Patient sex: F
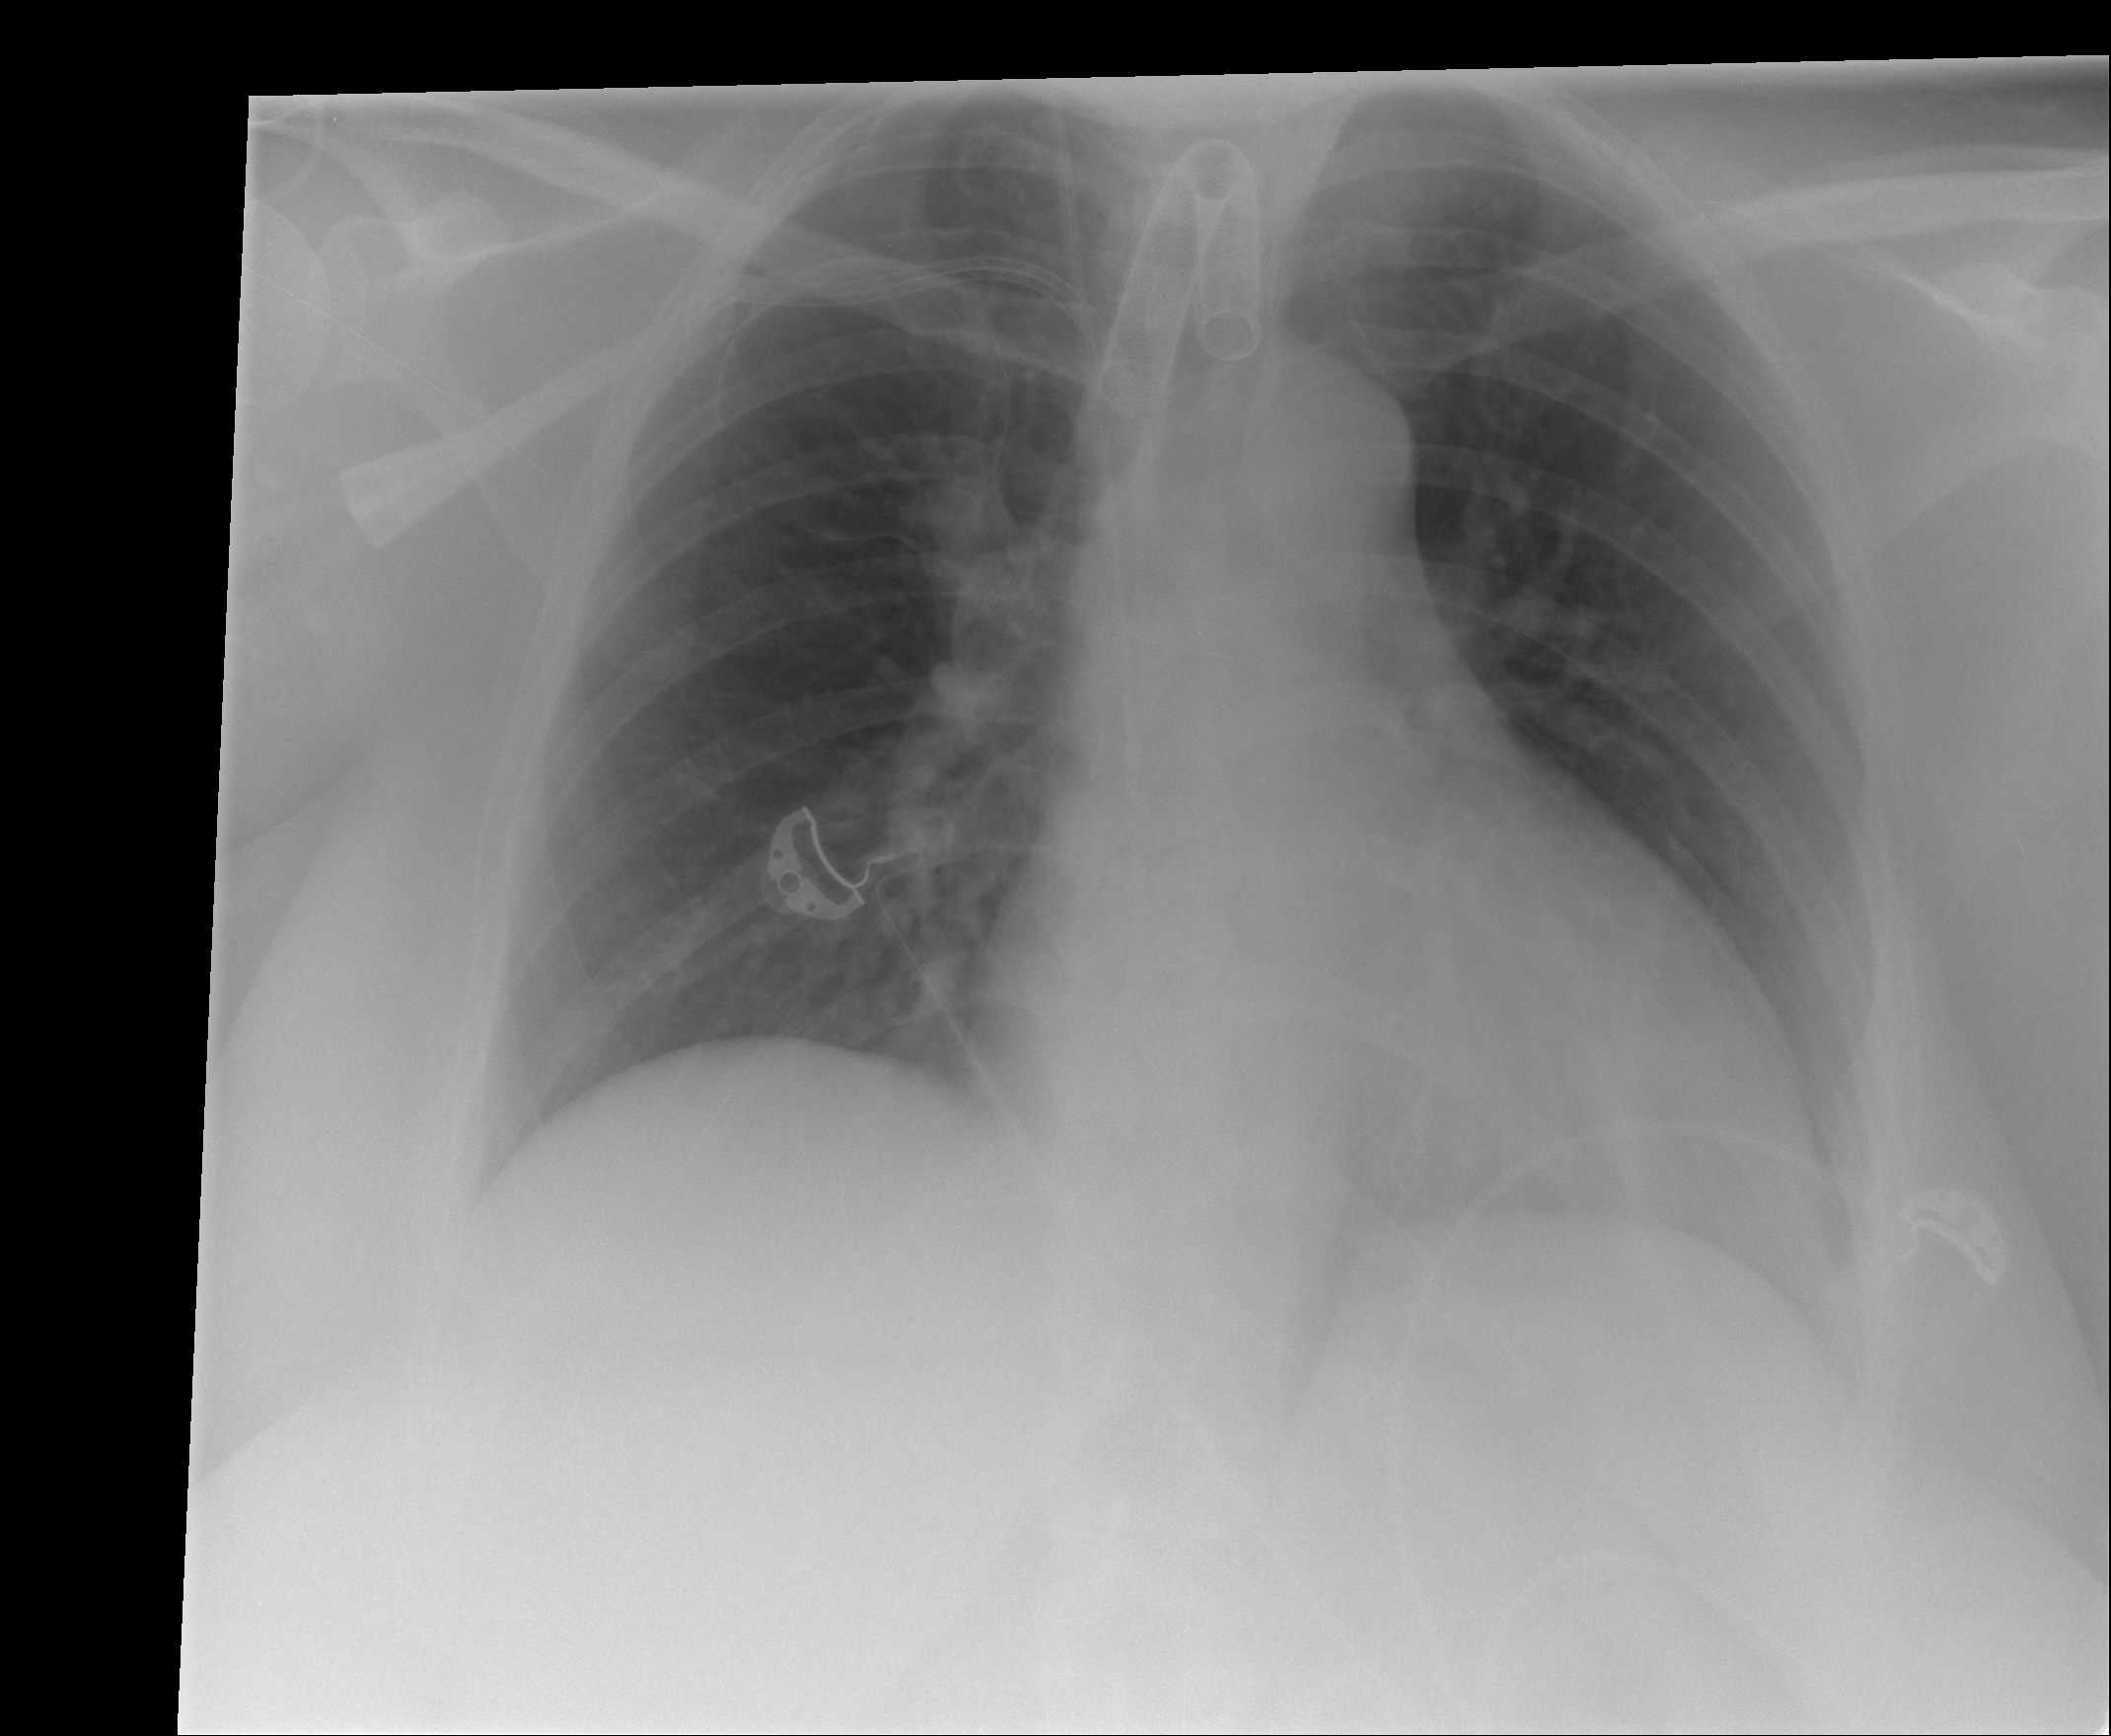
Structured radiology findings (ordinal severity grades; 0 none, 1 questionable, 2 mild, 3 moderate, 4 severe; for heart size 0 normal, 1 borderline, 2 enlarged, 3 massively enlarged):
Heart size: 0
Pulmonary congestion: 0
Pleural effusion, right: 0
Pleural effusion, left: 1
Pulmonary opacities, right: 0
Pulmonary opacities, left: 0
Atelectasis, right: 0
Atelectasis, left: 0